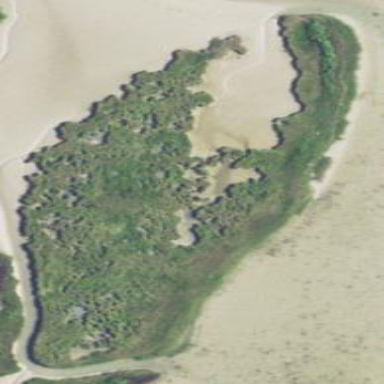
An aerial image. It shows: Islet located along the natural coastline.